Question: I changed some of my files in norepad to UTF-8 and than firefox was displaying very strange chars. I have cyryllic chars in the .php file and if iam not saving the file with UTF-8 than i get '?????'
But the issue that Iam having now is with firefox displaying stange Chars. Can anyone help me out?

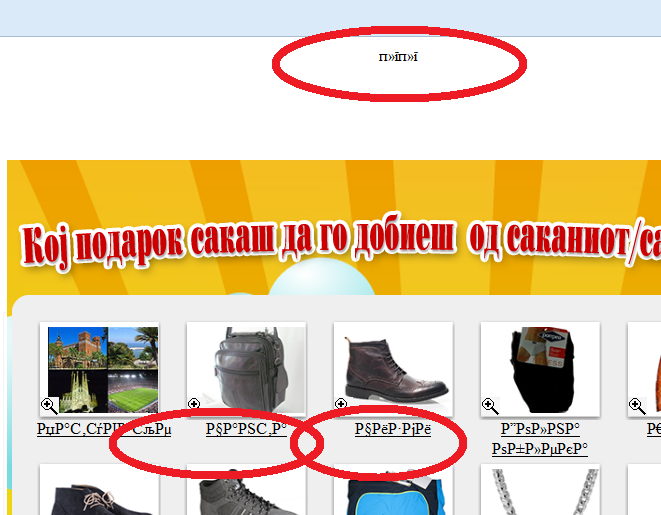
Answer: Check to make sure that your webserver is actually setting the charset to UTF-8. You can check this with your browser developer tools.
Some things to check:
in php.ini:
'''
default_charset = "utf-8"
'''
php code to set header:
'''
header('content-type: text/html; charset: utf-8');
'''